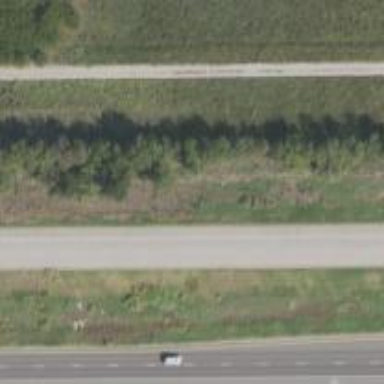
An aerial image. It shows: Trunk highway with expressway features.